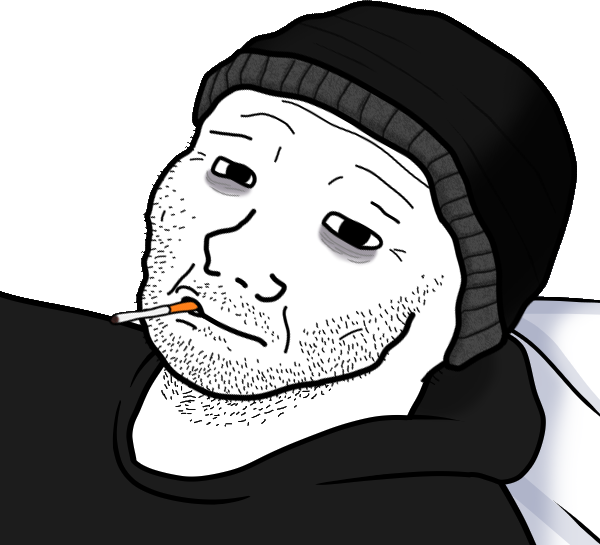
Label: 5_Doomer